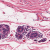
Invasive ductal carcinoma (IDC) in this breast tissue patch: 0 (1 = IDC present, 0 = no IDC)